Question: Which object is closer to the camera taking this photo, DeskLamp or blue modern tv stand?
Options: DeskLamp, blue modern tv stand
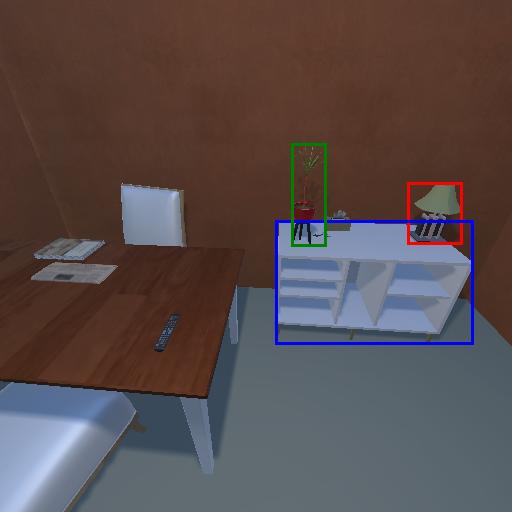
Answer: DeskLamp